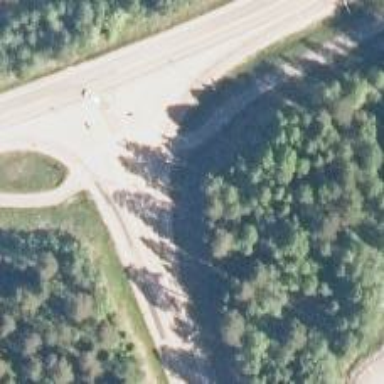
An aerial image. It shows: Trunk link highway.